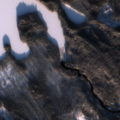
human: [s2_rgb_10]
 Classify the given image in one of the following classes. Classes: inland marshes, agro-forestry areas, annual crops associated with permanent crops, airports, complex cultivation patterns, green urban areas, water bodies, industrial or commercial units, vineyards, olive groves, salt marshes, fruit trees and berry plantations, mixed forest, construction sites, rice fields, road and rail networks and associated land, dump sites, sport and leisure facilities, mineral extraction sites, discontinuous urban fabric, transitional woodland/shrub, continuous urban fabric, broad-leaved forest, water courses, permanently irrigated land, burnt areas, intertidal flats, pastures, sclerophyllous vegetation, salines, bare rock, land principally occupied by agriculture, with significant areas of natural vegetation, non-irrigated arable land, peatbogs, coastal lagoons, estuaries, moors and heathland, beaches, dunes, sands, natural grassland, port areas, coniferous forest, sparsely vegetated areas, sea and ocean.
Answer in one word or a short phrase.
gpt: coniferous forest, mixed forest, water bodies